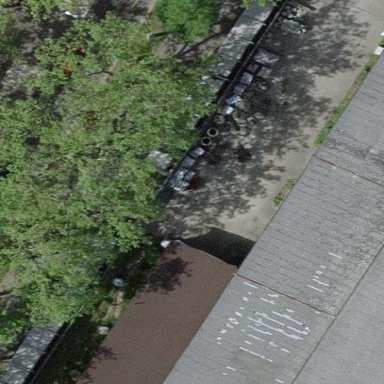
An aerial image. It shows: Bicycle parking facility located on the rooftop of building.